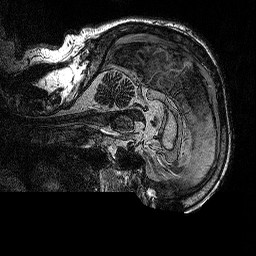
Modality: MP2RAGE
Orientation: sagittal
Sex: male
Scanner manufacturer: siemens
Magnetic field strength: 3 T
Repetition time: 5 s
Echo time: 0.00292 s